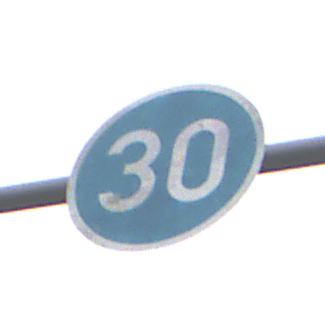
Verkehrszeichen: VorgeschriebeneMindestgeschwindigkeit
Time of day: Midday
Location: Outdoor (Suburban)
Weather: Overcast
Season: NotSpecified
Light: Natural